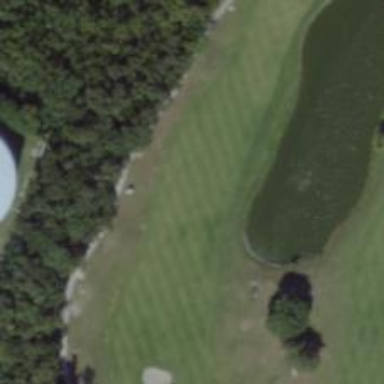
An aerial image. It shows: View of golf hole.